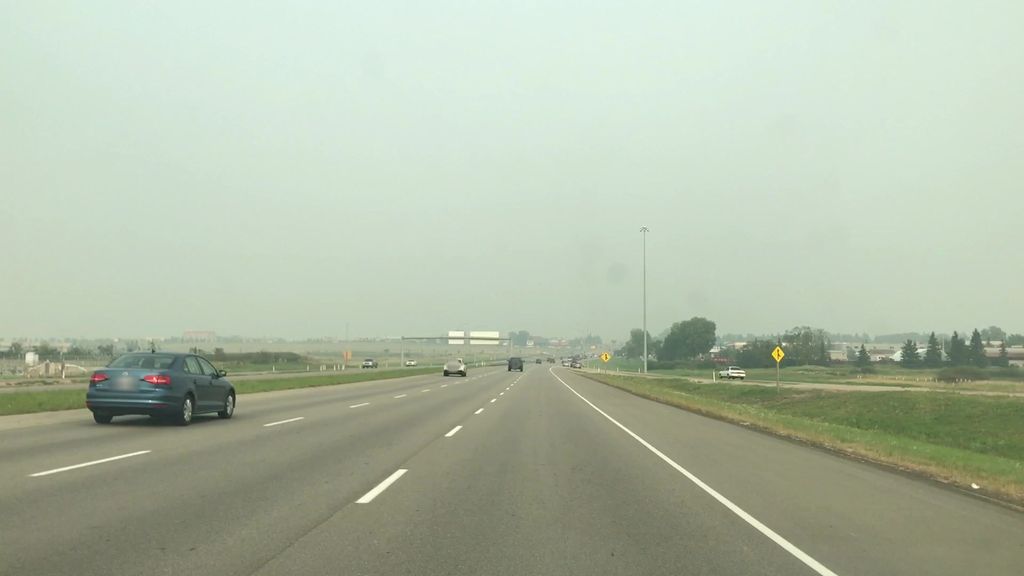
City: edmonton